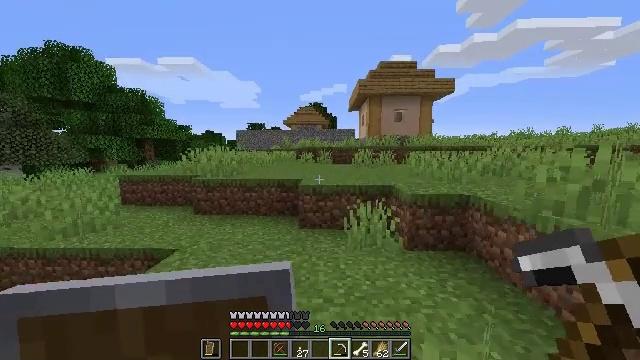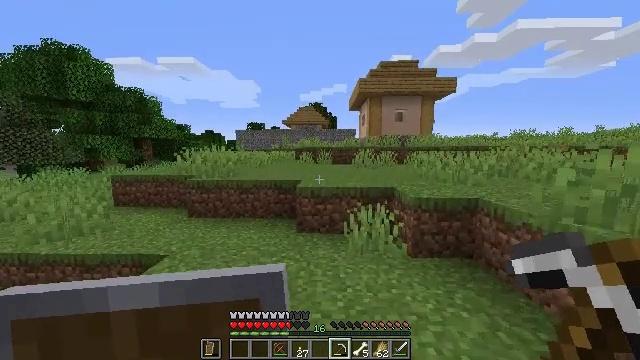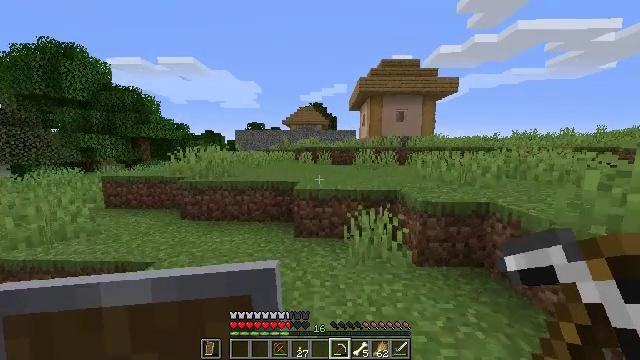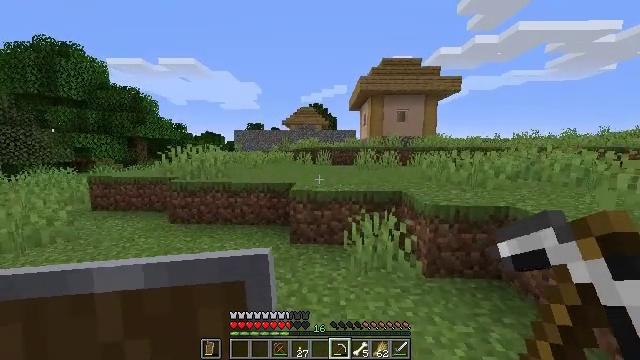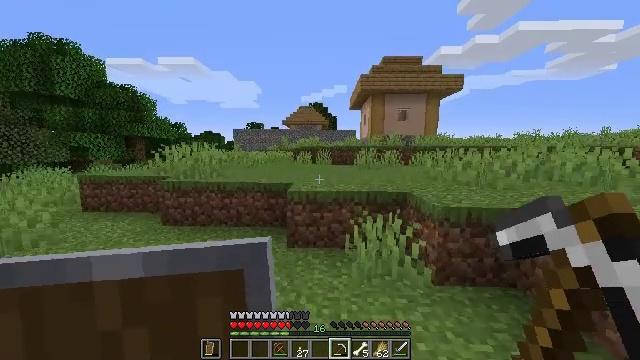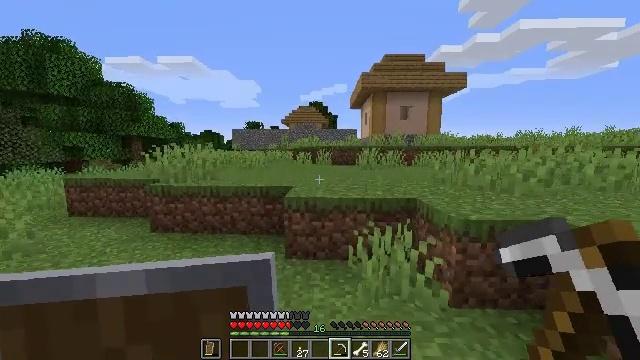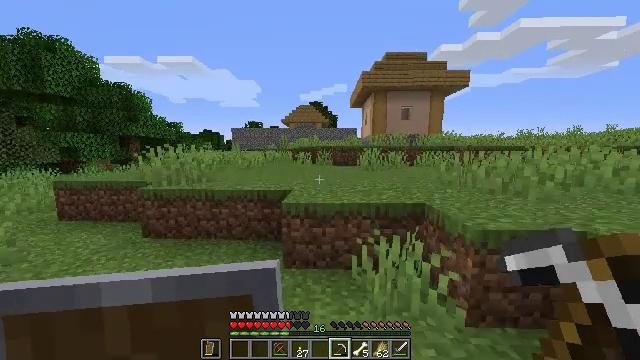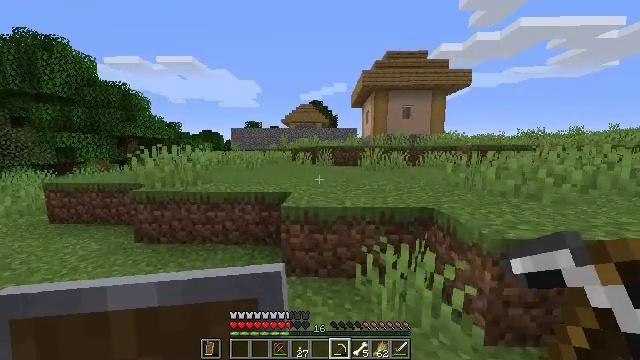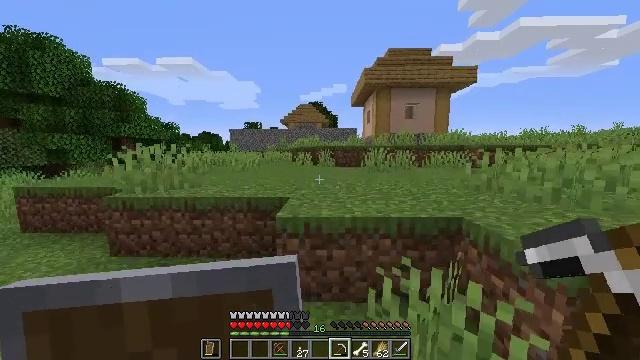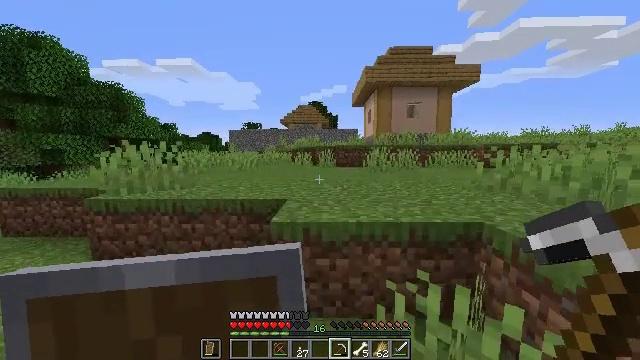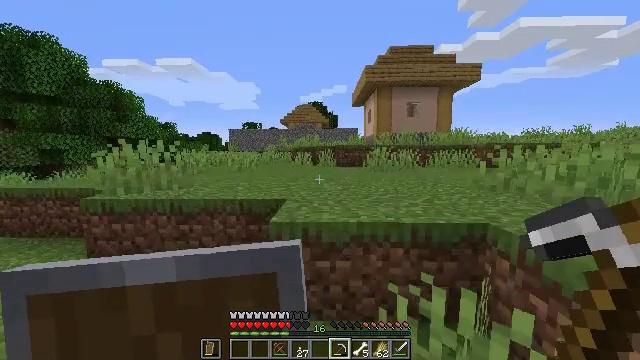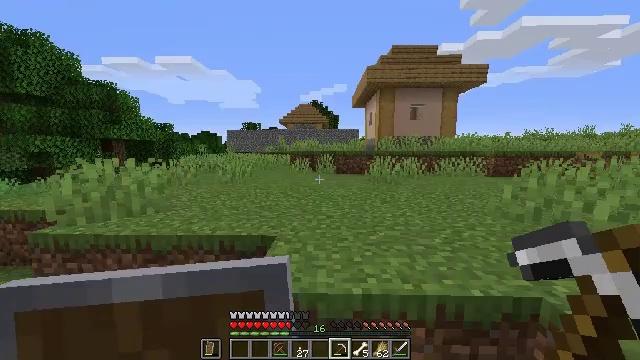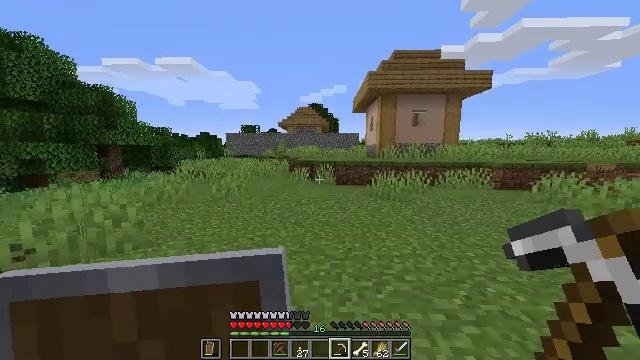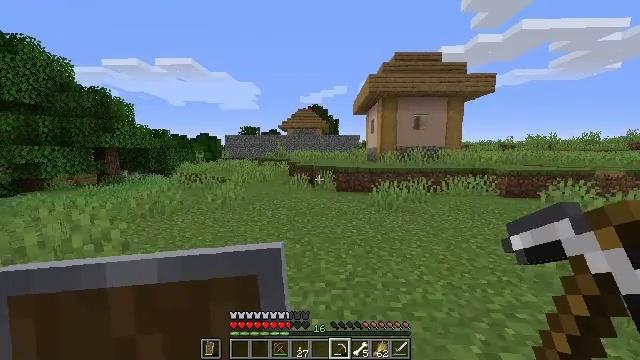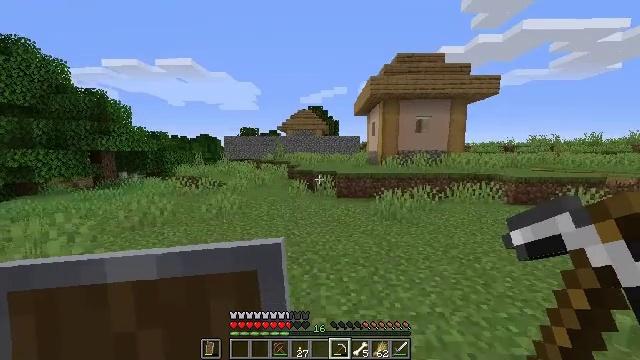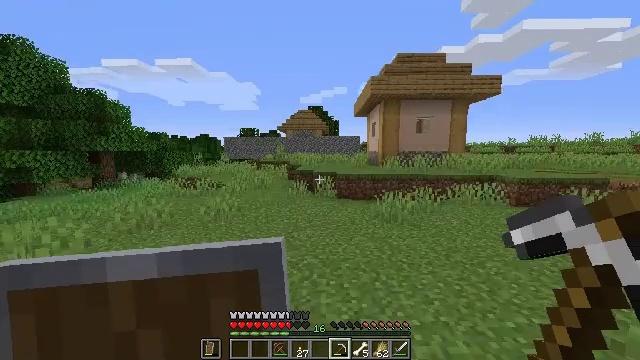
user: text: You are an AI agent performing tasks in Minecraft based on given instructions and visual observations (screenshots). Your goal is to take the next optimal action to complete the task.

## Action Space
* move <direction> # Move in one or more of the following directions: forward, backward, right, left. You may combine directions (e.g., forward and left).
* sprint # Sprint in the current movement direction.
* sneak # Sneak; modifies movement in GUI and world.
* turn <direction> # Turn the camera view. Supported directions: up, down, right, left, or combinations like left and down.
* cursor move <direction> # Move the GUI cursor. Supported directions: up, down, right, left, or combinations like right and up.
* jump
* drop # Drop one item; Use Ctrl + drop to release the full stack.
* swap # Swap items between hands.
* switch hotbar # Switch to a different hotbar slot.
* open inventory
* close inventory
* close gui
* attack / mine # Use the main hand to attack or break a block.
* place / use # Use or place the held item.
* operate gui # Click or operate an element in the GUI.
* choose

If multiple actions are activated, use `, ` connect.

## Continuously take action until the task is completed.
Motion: motion action
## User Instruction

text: Break the bell in the village.
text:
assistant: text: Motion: move forward
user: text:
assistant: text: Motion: move forward
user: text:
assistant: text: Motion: move forward
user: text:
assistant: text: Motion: move forward
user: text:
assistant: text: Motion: move forward
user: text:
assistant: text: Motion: move forward
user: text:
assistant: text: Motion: move forward
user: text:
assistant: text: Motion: move forward
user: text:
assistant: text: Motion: move forward
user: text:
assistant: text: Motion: move forward
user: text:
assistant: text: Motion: move forward, jump
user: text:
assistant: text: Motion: move forward, jump
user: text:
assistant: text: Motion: move forward, jump
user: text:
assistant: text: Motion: move forward, jump
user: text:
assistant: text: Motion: move forward
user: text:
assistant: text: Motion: move forward
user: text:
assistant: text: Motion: move forward
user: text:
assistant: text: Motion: move forward
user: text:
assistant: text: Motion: move forward
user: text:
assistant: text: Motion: move forward
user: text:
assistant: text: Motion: move forward
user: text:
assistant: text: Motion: move forward
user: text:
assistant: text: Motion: move forward
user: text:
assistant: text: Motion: move forward
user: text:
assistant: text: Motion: move forward
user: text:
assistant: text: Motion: move forward
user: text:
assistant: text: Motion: move forward
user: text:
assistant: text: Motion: move forward
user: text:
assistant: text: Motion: move forward
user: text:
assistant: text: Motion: move forward